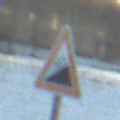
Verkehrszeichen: Steigung10
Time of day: SunriseSunset
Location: Outdoor (Nature)
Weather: Clear
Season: Winter
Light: Natural